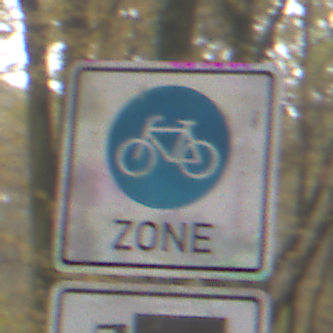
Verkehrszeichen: BeginnFahrradzone
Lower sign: MehrspurigeFahrzeugeFrei3
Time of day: MorningAfternoon
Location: Outdoor (Nature)
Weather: Overcast
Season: Autumn
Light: Natural